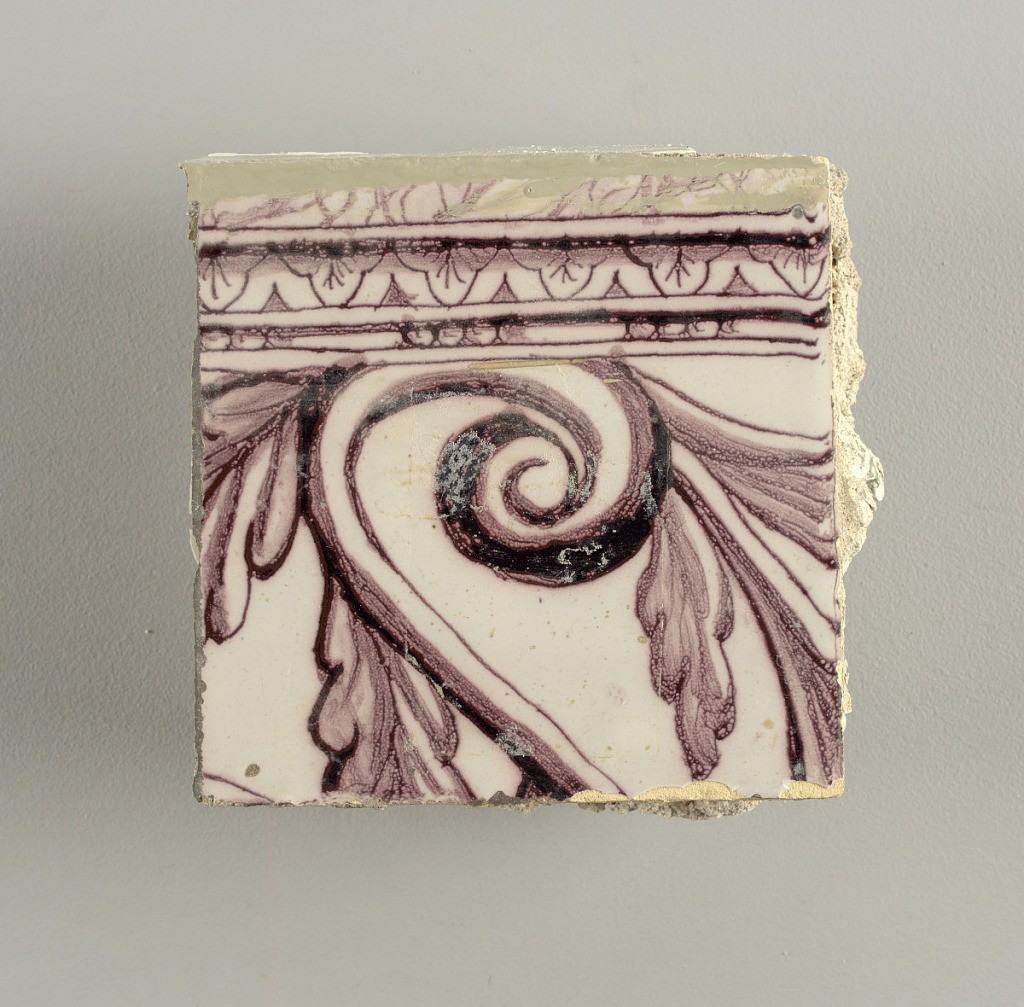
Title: Tile wall facing
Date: ca. 1725
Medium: Tin-glazed earthenware, underglaze
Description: Horizontal rectangle.  Thirty tiles wide and twenty-three tiles high with opening for fireplace eleven tiles wide and ten high.  Foliage arabesques disposed about three vertical axes from which are emphazised by urns at center and right, and at left by the figure of a standing woman carrying an infant on her arm and accompanied by two children.